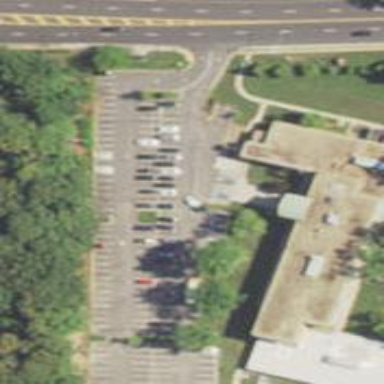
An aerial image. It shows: Parking space.